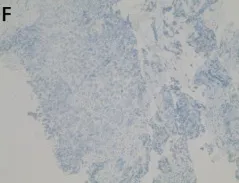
TTF-1.
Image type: pathology (immunostaining)